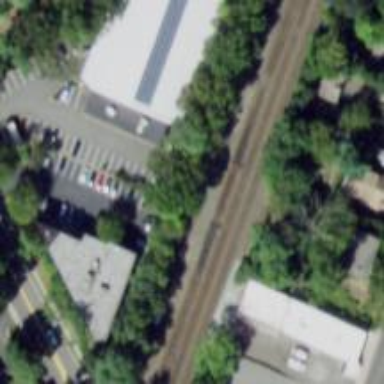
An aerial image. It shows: Outdoor signal box located along the railway.